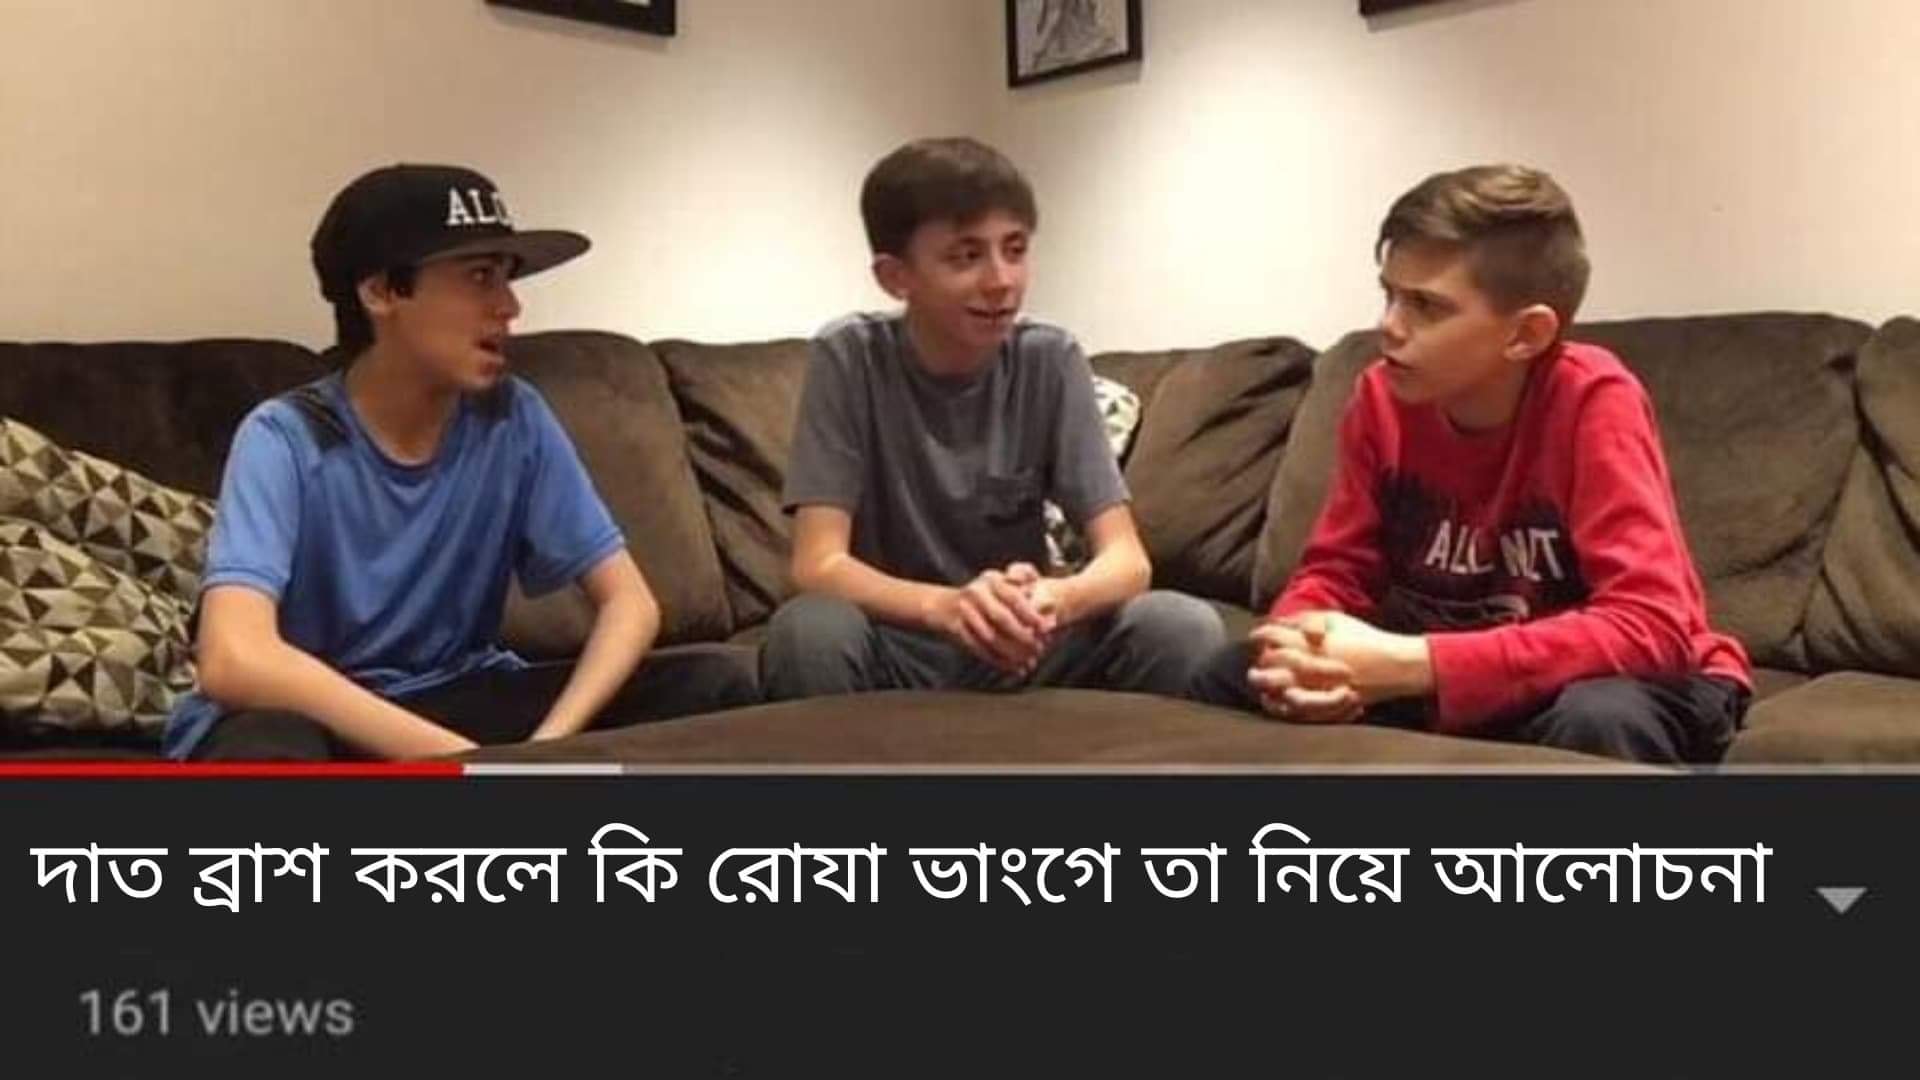
Caption: দাত ব্রাশ করলে কি রোযা ভাঙ্গে তা নিয়ে আলোচনা
Label: non-hate